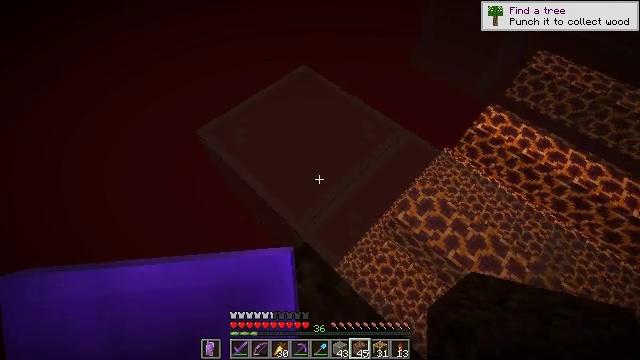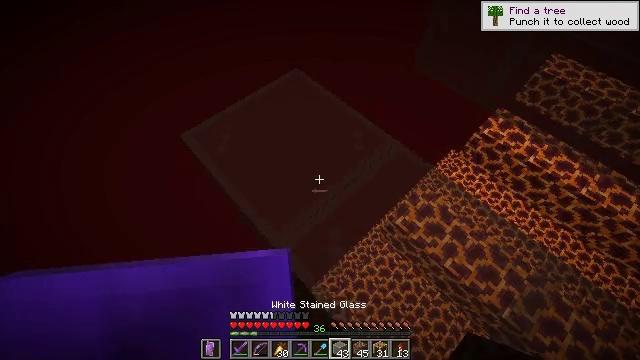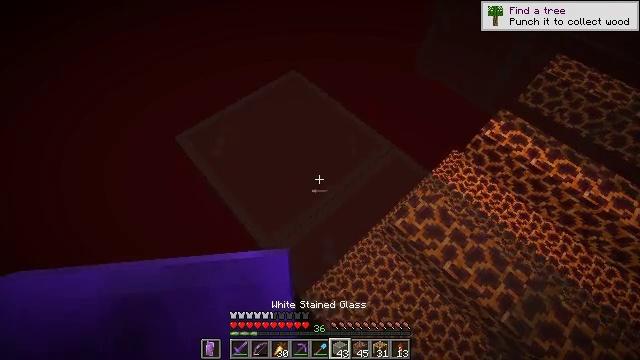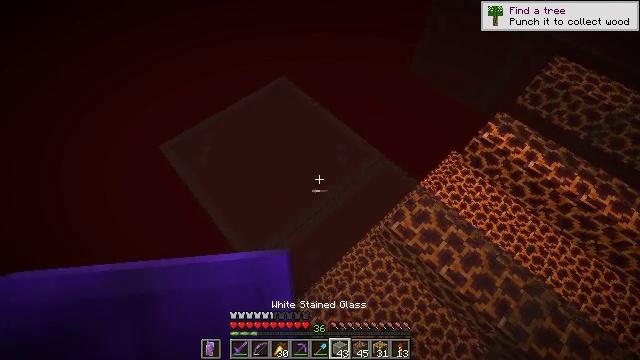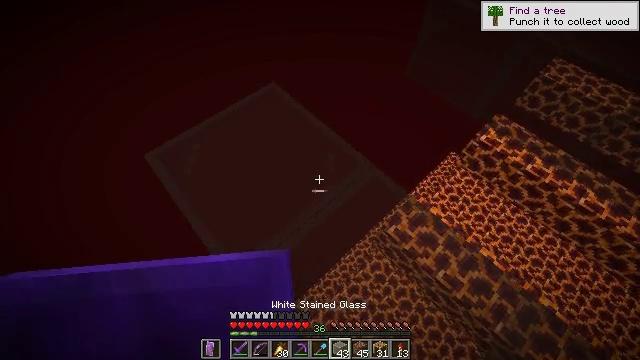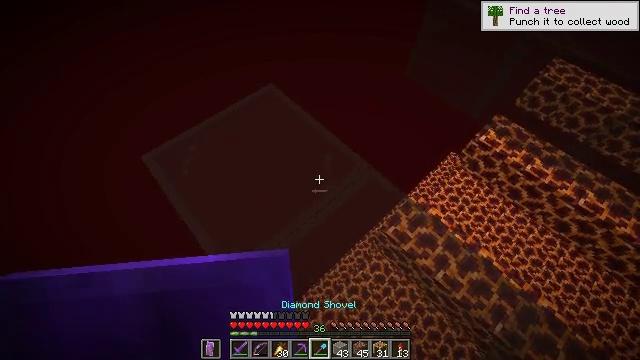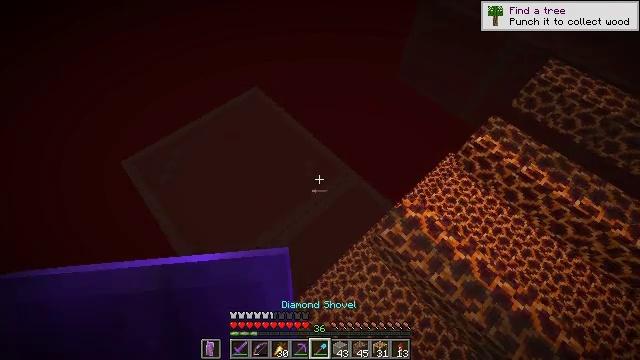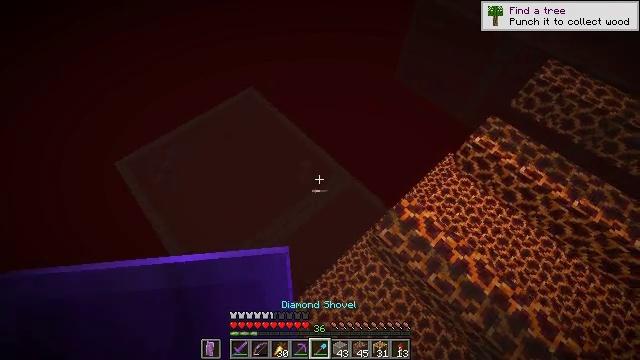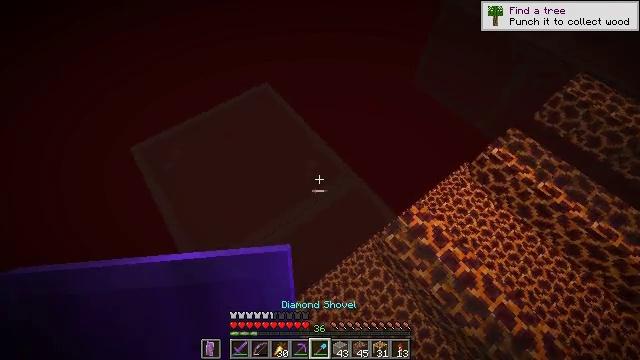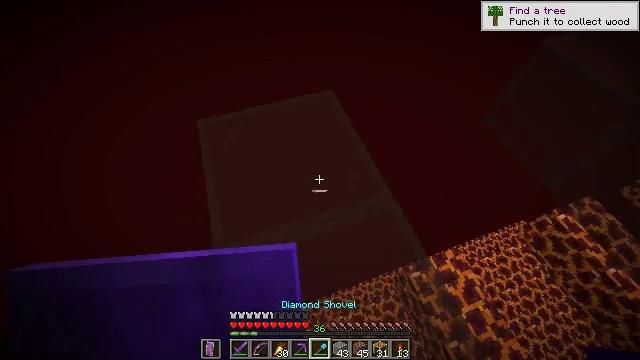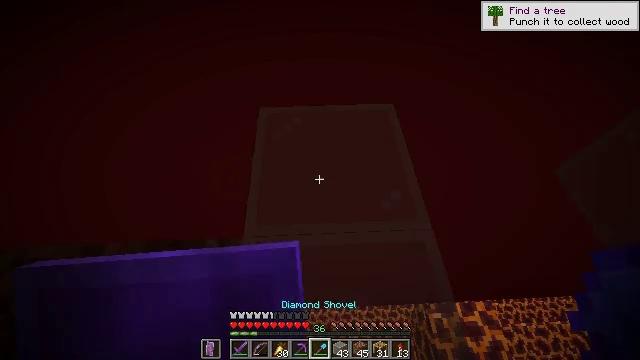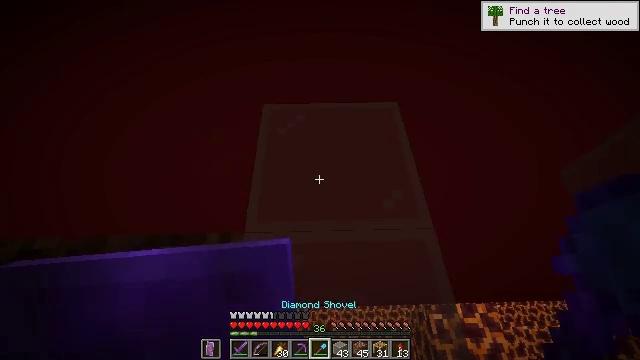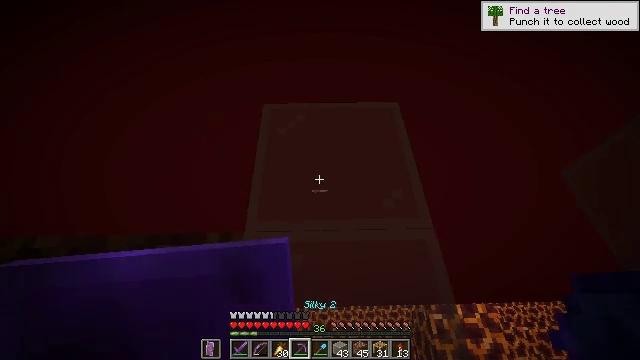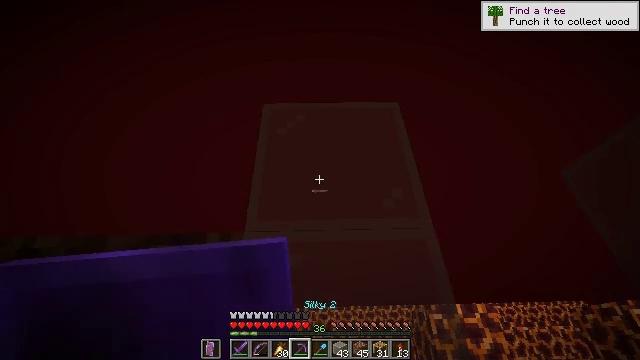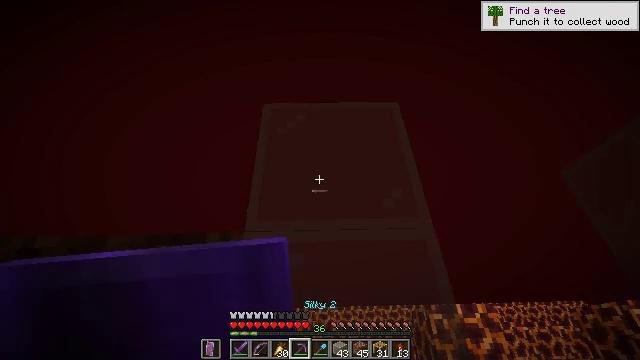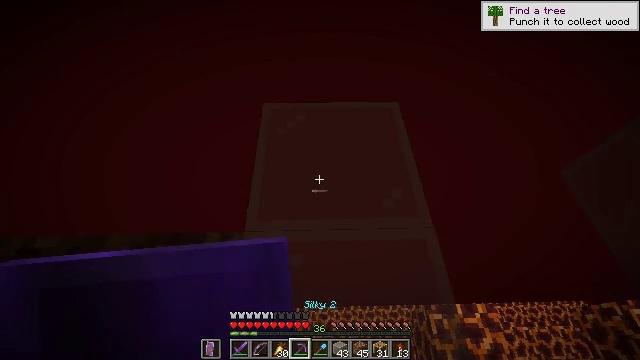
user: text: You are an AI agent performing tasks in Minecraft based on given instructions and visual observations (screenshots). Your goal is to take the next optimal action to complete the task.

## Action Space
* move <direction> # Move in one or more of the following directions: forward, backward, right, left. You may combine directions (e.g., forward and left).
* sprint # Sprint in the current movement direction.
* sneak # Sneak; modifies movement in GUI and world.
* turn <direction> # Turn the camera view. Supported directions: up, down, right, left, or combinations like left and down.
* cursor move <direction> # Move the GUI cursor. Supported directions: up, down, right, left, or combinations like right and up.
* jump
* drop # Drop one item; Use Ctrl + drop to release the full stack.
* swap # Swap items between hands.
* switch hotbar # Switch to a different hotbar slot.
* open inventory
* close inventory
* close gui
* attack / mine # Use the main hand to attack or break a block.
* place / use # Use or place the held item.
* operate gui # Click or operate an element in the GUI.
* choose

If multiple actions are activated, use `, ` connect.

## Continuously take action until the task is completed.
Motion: motion action
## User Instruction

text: Gather white stained glass from a structure.
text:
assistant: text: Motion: move forward and move right, sneak, turn left
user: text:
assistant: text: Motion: move forward and move right, sneak
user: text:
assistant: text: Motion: move forward and move right, sneak
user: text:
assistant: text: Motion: move forward and move right, sneak
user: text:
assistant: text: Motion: move right, sneak
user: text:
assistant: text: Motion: move right, sneak
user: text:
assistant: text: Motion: sneak
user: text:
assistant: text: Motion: sneak, turn left
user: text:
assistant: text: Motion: sneak, turn left and up
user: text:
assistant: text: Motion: sneak, turn left and up
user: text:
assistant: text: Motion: sneak, turn left
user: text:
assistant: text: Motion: sneak
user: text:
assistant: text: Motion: sneak
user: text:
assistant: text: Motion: sneak
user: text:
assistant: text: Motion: sneak
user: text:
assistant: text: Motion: sneak
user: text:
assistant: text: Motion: sneak
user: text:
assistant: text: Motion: sneak
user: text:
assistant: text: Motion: sneak, turn right
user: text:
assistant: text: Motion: sneak, turn right
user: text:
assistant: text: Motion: sneak
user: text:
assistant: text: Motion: move forward, sneak, attack / mine
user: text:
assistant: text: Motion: move forward, sneak, attack / mine
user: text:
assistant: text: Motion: move forward, sneak, turn left and down, attack / mine
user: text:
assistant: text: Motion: move forward, sneak, turn down, attack / mine
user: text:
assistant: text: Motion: sneak, attack / mine
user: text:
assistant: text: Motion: sneak, attack / mine
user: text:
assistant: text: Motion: sneak, attack / mine
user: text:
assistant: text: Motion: move forward, sneak, attack / mine
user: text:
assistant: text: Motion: move forward, sneak, attack / mine